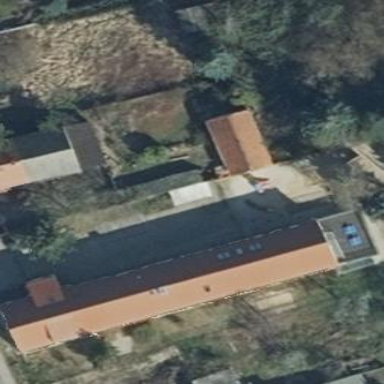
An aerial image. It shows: Simple house.